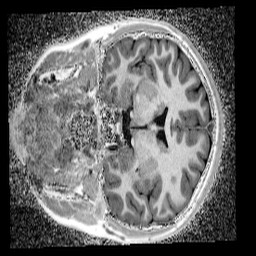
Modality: UNIT1_denoised
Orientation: coronal
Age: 12
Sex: female
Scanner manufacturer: siemens
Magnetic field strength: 3 T
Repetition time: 4 s
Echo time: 0.00299 s